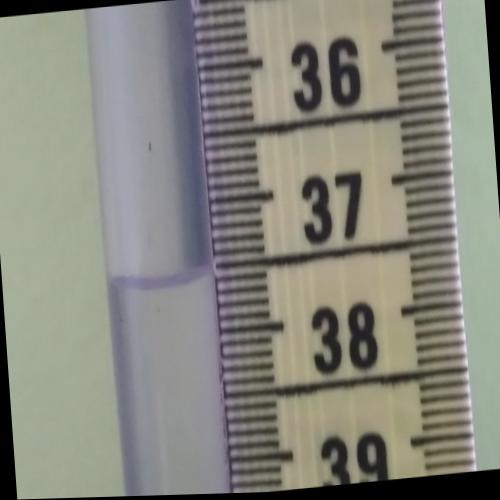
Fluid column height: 37.6 cm